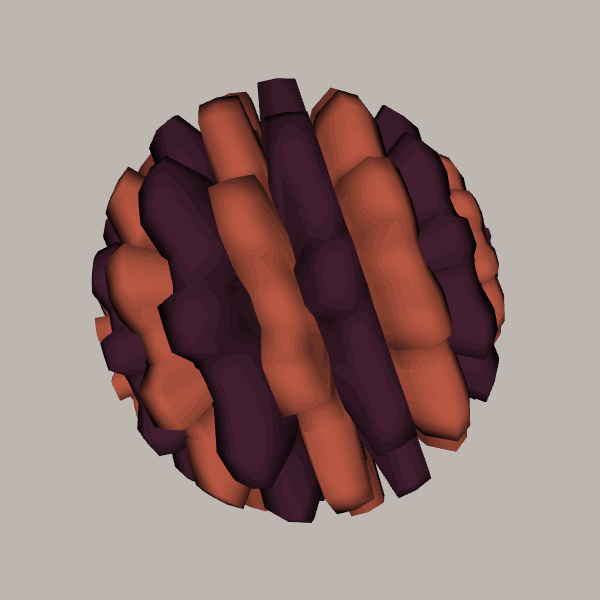
Background: light